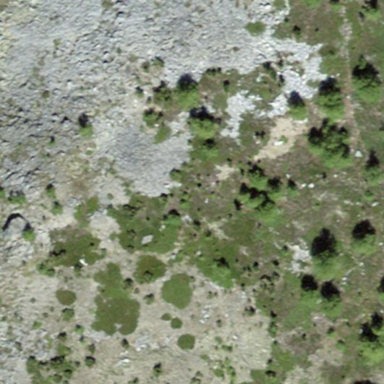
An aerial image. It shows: Landscape of bare rock.